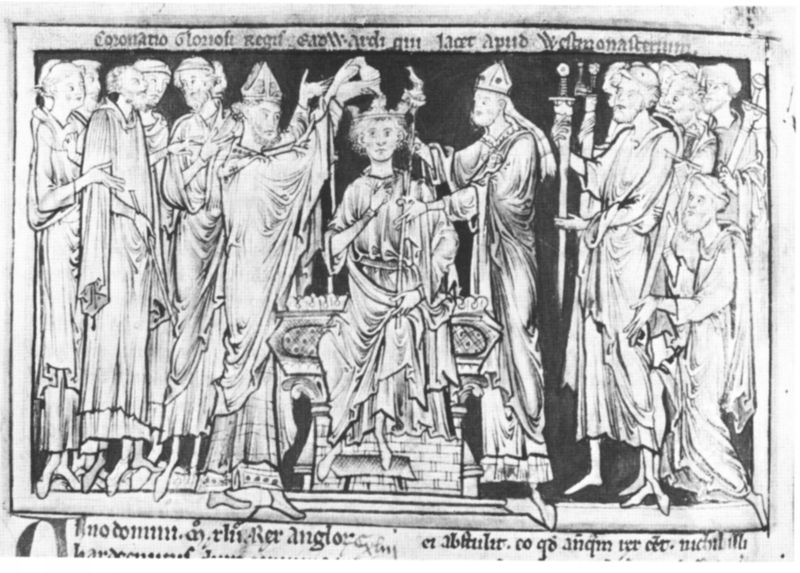
Titel: Flores Historiarium
Künstler: Matthew Paris
Institution: Manchester, Chetham Library
Schlagwörter: sitzen, krone, schrift, stab, bischof, kaiser, könig, thron, illustration, schwert, text, salbung, krönung, mitra, miniatur, insignien, fussbank, buchmalerei